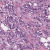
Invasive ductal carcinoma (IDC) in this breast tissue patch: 1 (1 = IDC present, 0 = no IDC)